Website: home-depot
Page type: customer-info-address
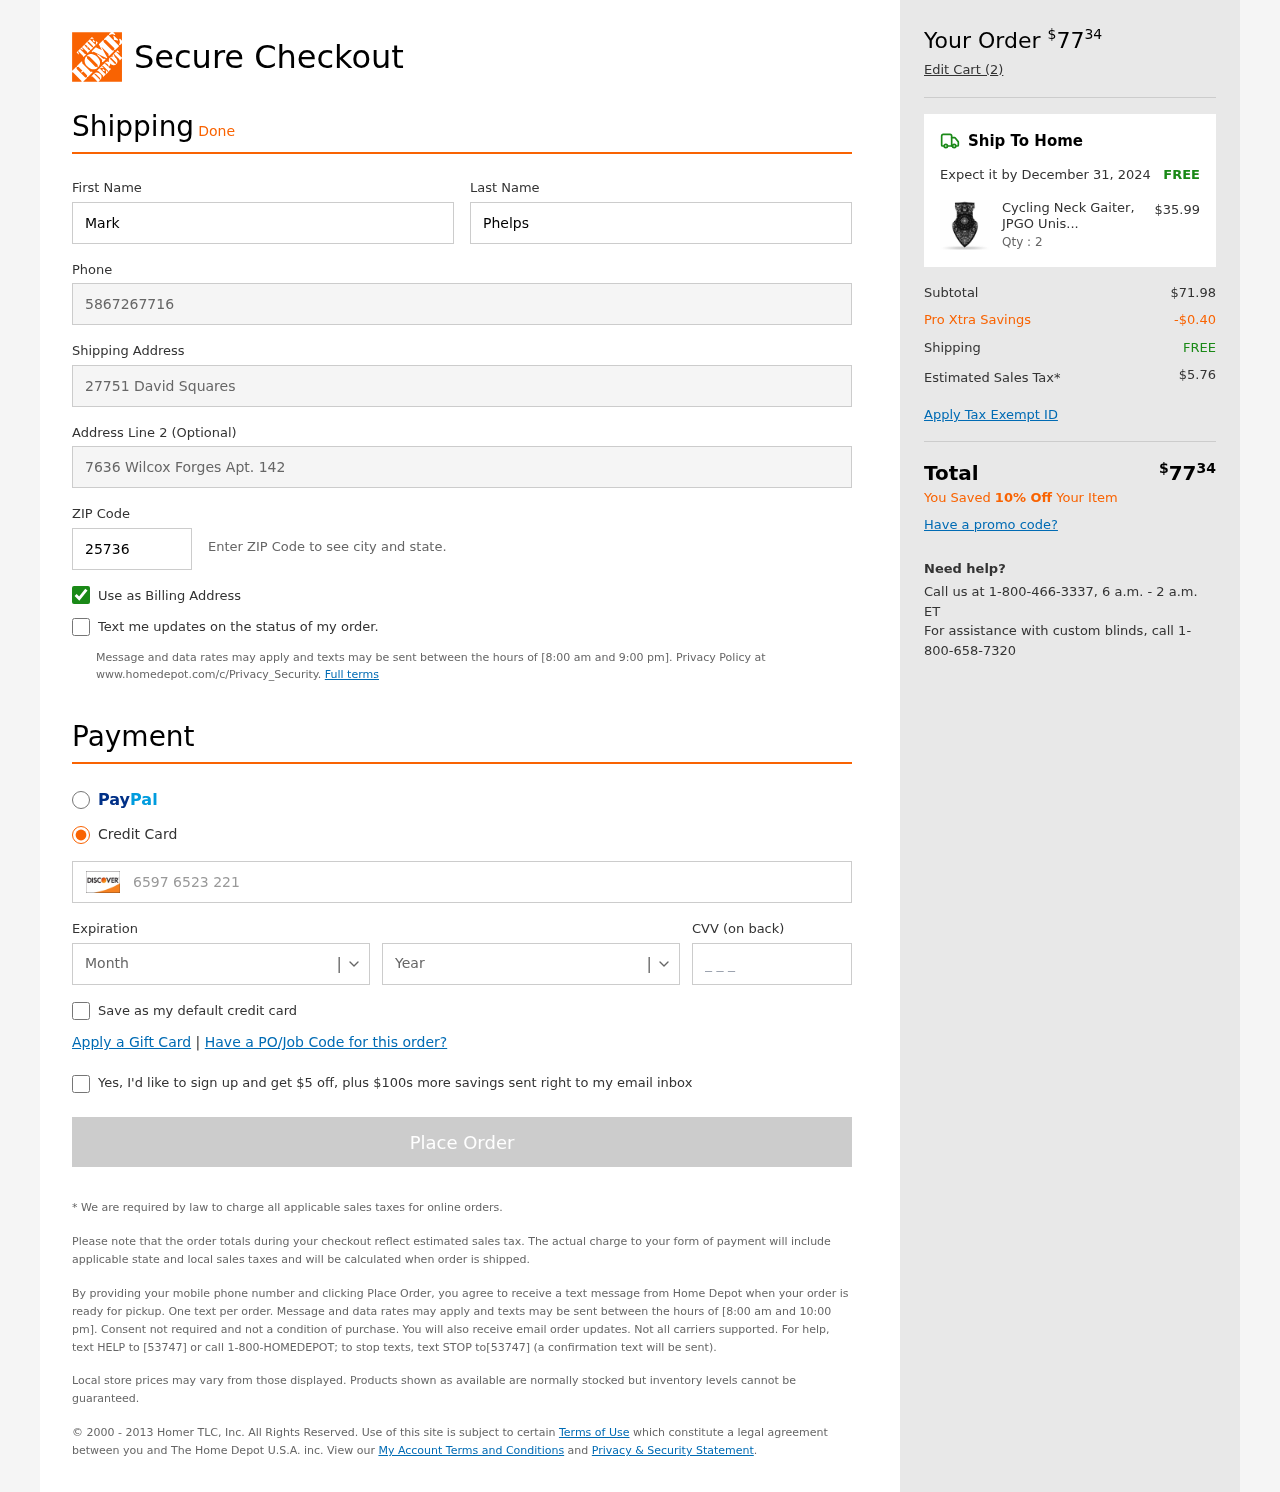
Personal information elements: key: PII_CARD_CVV
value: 681
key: PII_CARD_EXPIRY_MONTH
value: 06
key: PII_CARD_EXPIRY_YEAR
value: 28
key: PII_CARD_NUMBER
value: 6597 6523 2212 4359
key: PII_FIRSTNAME
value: Mark
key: PII_LASTNAME
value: Phelps
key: PII_PHONE
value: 5867267716
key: PII_POSTCODE
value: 25736
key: PII_STREET
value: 27751 David Squares
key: PII_STREET2
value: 7636 Wilcox Forges Apt. 142
Product elements: key: PRODUCT1_NAME
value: Cycling Neck Gaiter, JPGO Unisex Elastic Bandana Headband Cool Headwear Windproof Scarf, 1 Pack, Bla
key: PRODUCT1_PRICE
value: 35.99
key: PRODUCT1_QUANTITY
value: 2
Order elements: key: ORDER_TOTAL
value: $7734
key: ORDER_NUM_ITEMS
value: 2
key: ORDER_DELIVERY_DATE
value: December 31, 2024
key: ORDER_SHIPPING_COST
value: FREE
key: ORDER_SUBTOTAL
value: $71.98
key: ORDER_DISCOUNT
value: -$0.40
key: ORDER_SHIPPING_COST2
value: FREE
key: ORDER_TAX
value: $5.76
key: ORDER_TOTAL2
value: $7734
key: ORDER_SAVINGS_MESSAGE
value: You Saved 10% Off Your Item